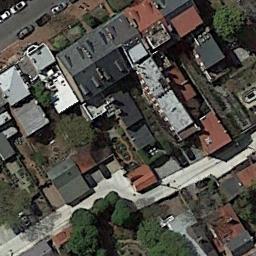
Label: residential